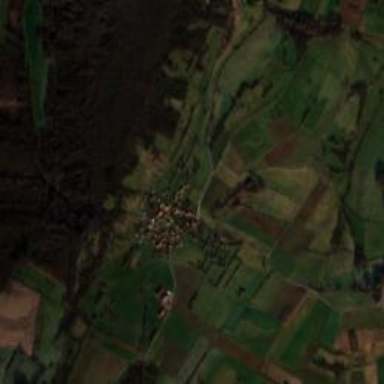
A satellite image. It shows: Village.